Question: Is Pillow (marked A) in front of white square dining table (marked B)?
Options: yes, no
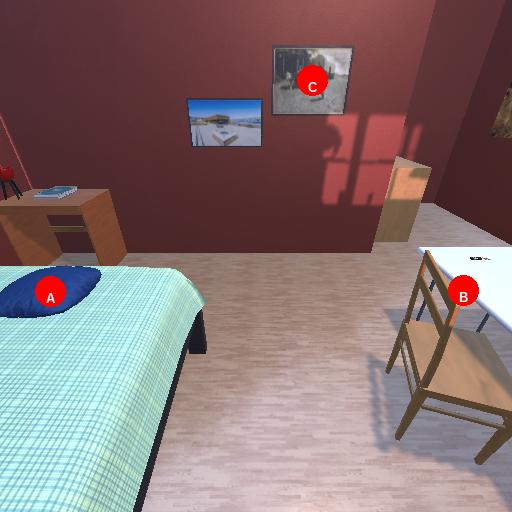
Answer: yes